Aerial crown-view tile of a tropical tree (Barro Colorado Island, Panama), acquired 20250512:
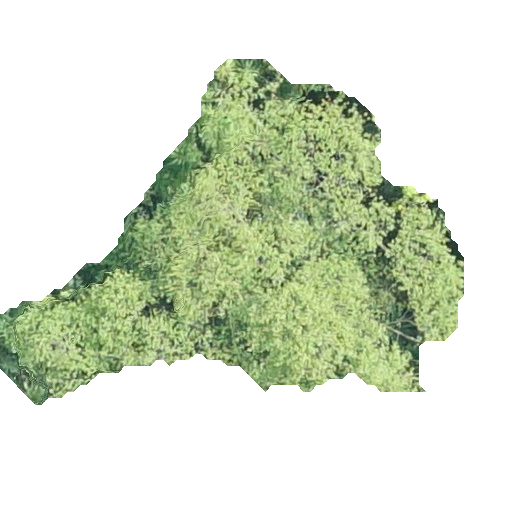
Species: Guazuma ulmifolia
GBIF accepted scientific name: Guazuma ulmifolia
Crown area: 136.258 m²